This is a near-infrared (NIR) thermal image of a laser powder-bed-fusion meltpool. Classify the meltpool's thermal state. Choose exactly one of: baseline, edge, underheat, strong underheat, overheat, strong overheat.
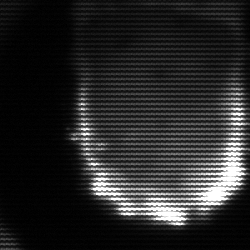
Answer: baseline